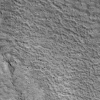
Atmospheric dust classification: not_dusty